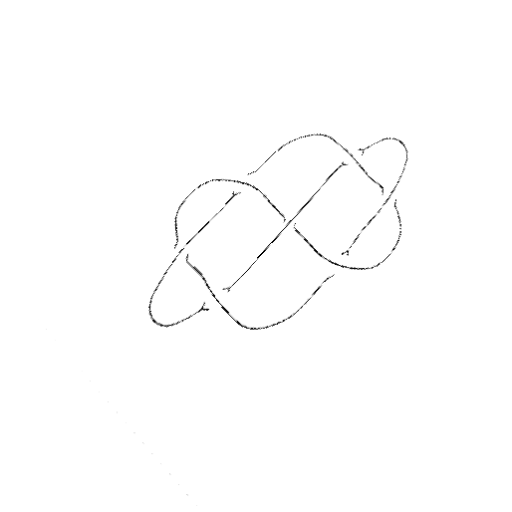
Crossing number: 7